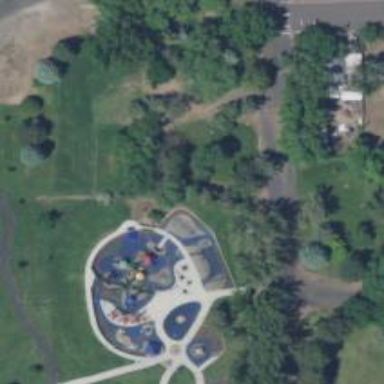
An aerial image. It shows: Playground area for leisure land.